Question: If I have an EditText component on my screen that I have specified 'inputType="decimal"' for (i.e. a numeric/decimal field), what is the best way to convert it to an decimal value in the application code?

<URL>, so I take these as my constraints. I realise a small application probably doesn't need to worry too much, but I haven't been able to find a 'best-practice' solution to this.
The most common solution appears to be this:
'''
double value = Double.parseDouble(txtInput);
'''
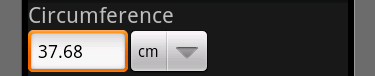
Answer: That is the best solution, you should also check for "NumberFormatException" exceptions, just incase of non valid charecters. Then return feedback to the user if it's wrong.
If you don't want floats, your going to have to look at fixed point arthimetic. The reason they want you to avoid using float is because it's rarely implemented on phone cpu's(Probbly arm), and has to be implemented in software which is slow. Fixed point is usally surported in hardware.